五年级 · 立体几何学
一个长方体体积为 160 立方厘米, 它的两个侧面积分别是 20 平方厘米和 32 平方厘米 (如下图),则这个长方体的底面积是多少平方厘米？

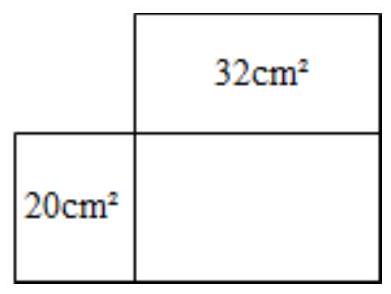
答案: 解40 平方厘米

【分析】设长方体的长、宽、高分别为 $\mathrm{a}, \mathrm{b} 、 \mathrm{c}$, 则由题意可得: $\mathrm{ah}=32, \mathrm{bh}=20, \mathrm{abh}=160$, 用 $160 \div 20$求出长方体的长, 用 $160 \div 32$ 求出长方体的宽, 即可求出长方体的底面积。

【详解】 $160 \div 32=5$ (厘米)

$160 \div 20=8$ (厘米)

$5 \times 8=40$ (平方厘米)

答: 这个长方体的底面积是 40 平方厘米。

【点睛】此题考查了长方体体积与表面积的计算方法, 关键弄清楚长方体的体积与各个面的面积之间的关系。